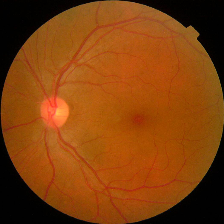
Diabetic retinopathy grade: No DR